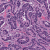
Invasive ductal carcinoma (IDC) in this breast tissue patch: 1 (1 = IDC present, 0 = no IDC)